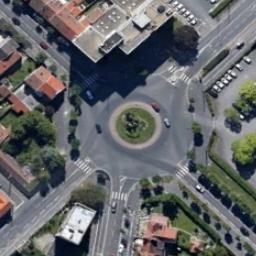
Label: roundabout